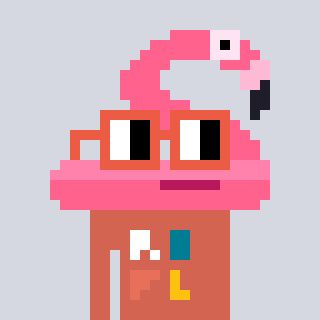
a pixel art character with square orange glasses, a flamingo-shaped head and a peachy-colored body on a cool background